Field crop: maize
Growth stage: 2
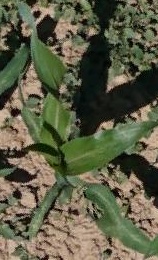
Species: maize